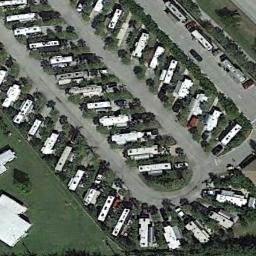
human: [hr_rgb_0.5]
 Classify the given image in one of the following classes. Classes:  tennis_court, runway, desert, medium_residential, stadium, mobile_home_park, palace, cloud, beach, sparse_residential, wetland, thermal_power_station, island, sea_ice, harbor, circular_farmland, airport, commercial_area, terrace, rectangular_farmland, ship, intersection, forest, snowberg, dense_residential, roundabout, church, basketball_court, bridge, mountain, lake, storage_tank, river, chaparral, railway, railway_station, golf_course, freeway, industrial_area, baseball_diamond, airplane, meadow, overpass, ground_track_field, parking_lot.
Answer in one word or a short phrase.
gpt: mobile_home_park